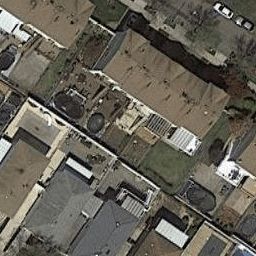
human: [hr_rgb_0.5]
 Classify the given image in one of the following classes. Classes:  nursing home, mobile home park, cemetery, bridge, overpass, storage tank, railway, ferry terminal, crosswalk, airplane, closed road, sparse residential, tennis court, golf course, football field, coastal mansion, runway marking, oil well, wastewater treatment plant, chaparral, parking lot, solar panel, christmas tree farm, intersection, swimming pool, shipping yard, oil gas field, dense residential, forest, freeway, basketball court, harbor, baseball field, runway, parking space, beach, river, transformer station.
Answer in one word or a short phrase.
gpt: dense residential